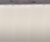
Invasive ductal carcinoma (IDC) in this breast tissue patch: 0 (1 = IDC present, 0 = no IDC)